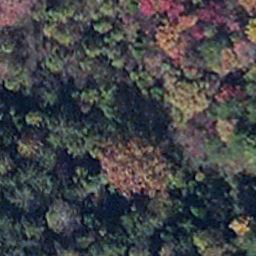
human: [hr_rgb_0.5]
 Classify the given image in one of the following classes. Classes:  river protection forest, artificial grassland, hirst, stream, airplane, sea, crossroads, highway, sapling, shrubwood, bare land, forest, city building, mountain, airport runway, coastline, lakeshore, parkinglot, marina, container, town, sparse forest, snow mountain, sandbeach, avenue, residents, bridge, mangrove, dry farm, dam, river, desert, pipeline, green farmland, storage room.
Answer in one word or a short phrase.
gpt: mangrove